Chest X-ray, AP view. Patient: 54 years old, sex M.
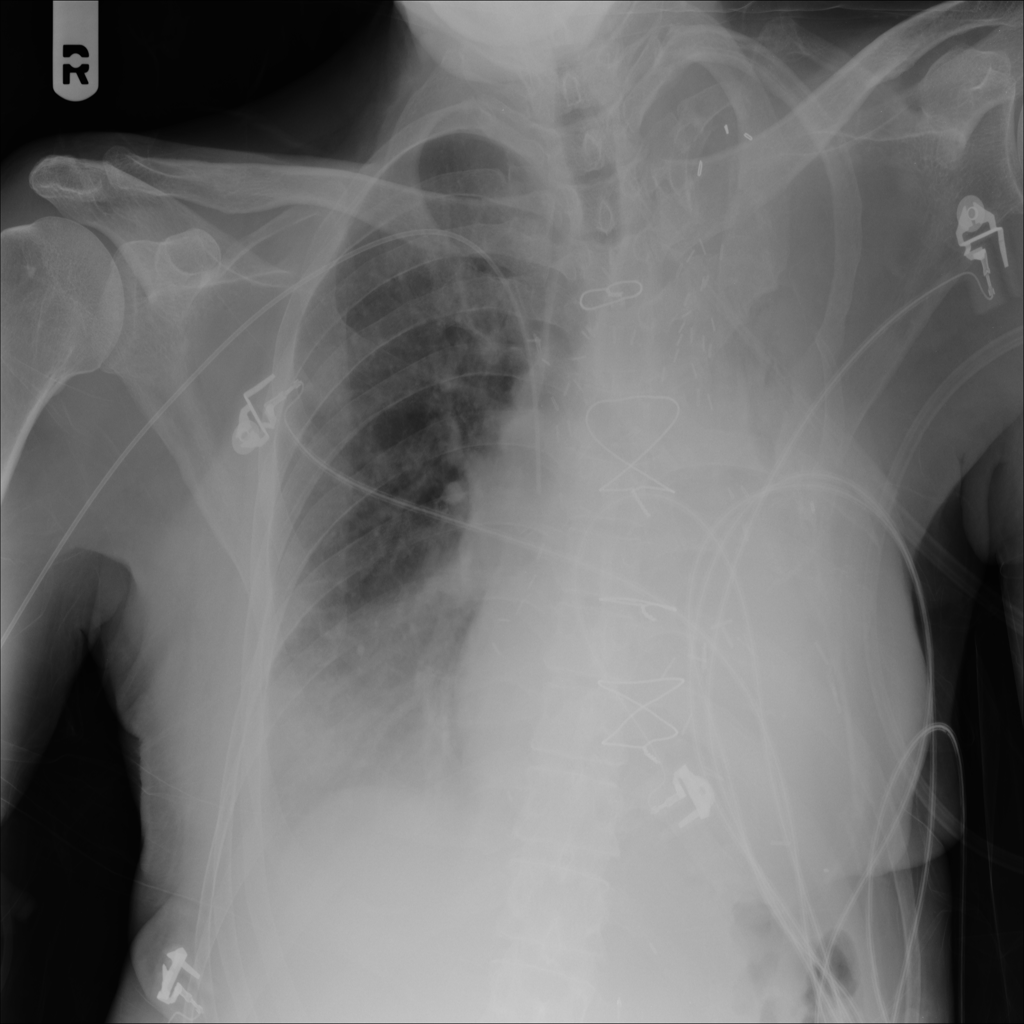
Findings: No Finding